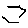
Label: hexagon